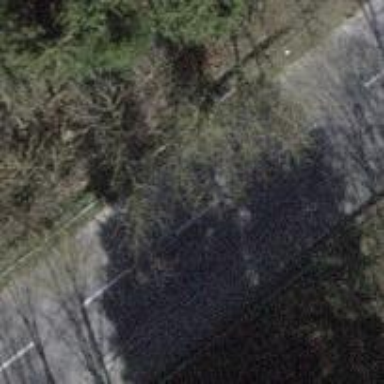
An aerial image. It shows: Unclassified road with asphalt surface.